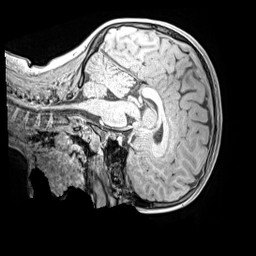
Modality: MP2RAGE
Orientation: sagittal
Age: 9
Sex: male
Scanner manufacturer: siemens
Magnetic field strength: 3 T
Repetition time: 4 s
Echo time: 0.00299 s